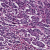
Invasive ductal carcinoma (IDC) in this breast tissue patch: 1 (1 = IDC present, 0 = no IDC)